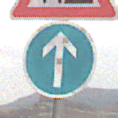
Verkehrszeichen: VorgeschriebeneFahrtrichtungGeradeaus
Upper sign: Arbeitsstelle
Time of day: MorningAfternoon
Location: Outdoor (Nature)
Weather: Overcast
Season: NotSpecified
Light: Natural